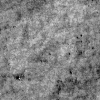
Atmospheric dust classification: not_dusty